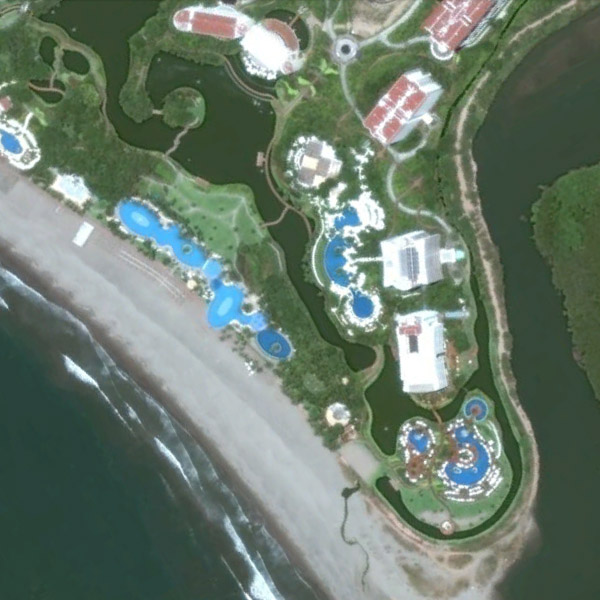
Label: Resort